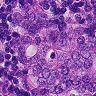
Metastatic tissue present: yes